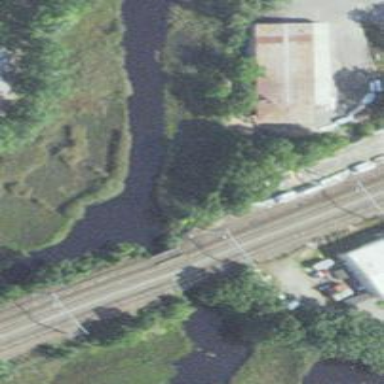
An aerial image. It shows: Rail siding with electrified contact lines.